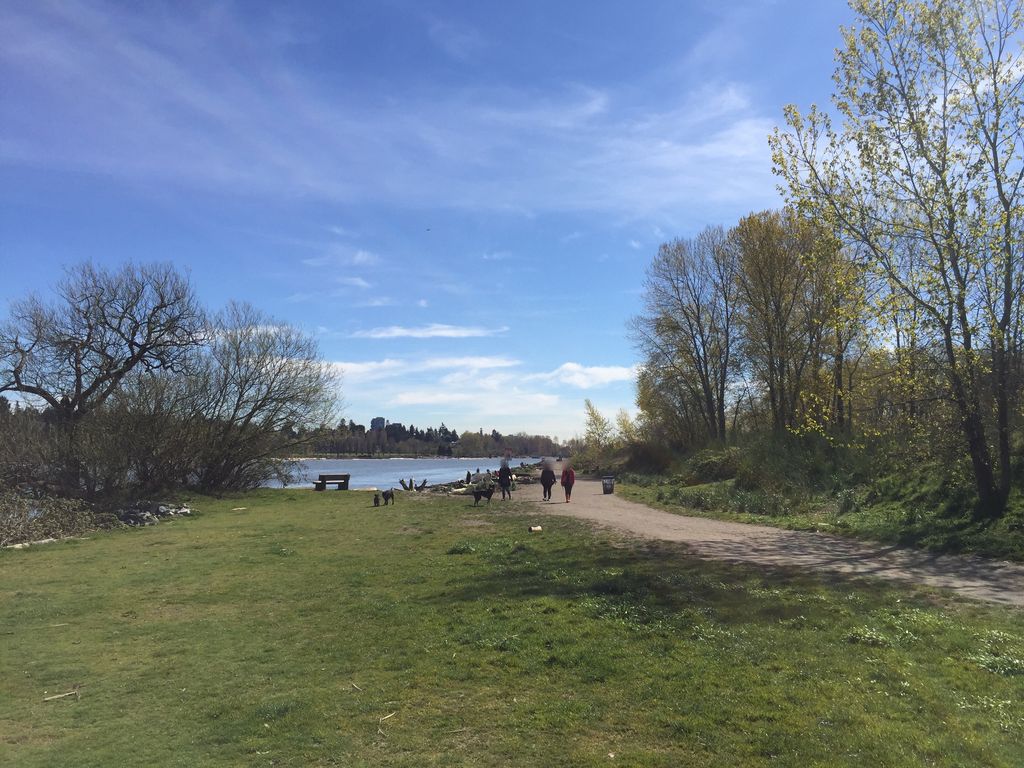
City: vancouver